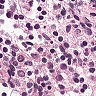
Metastatic tissue present: no